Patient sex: F
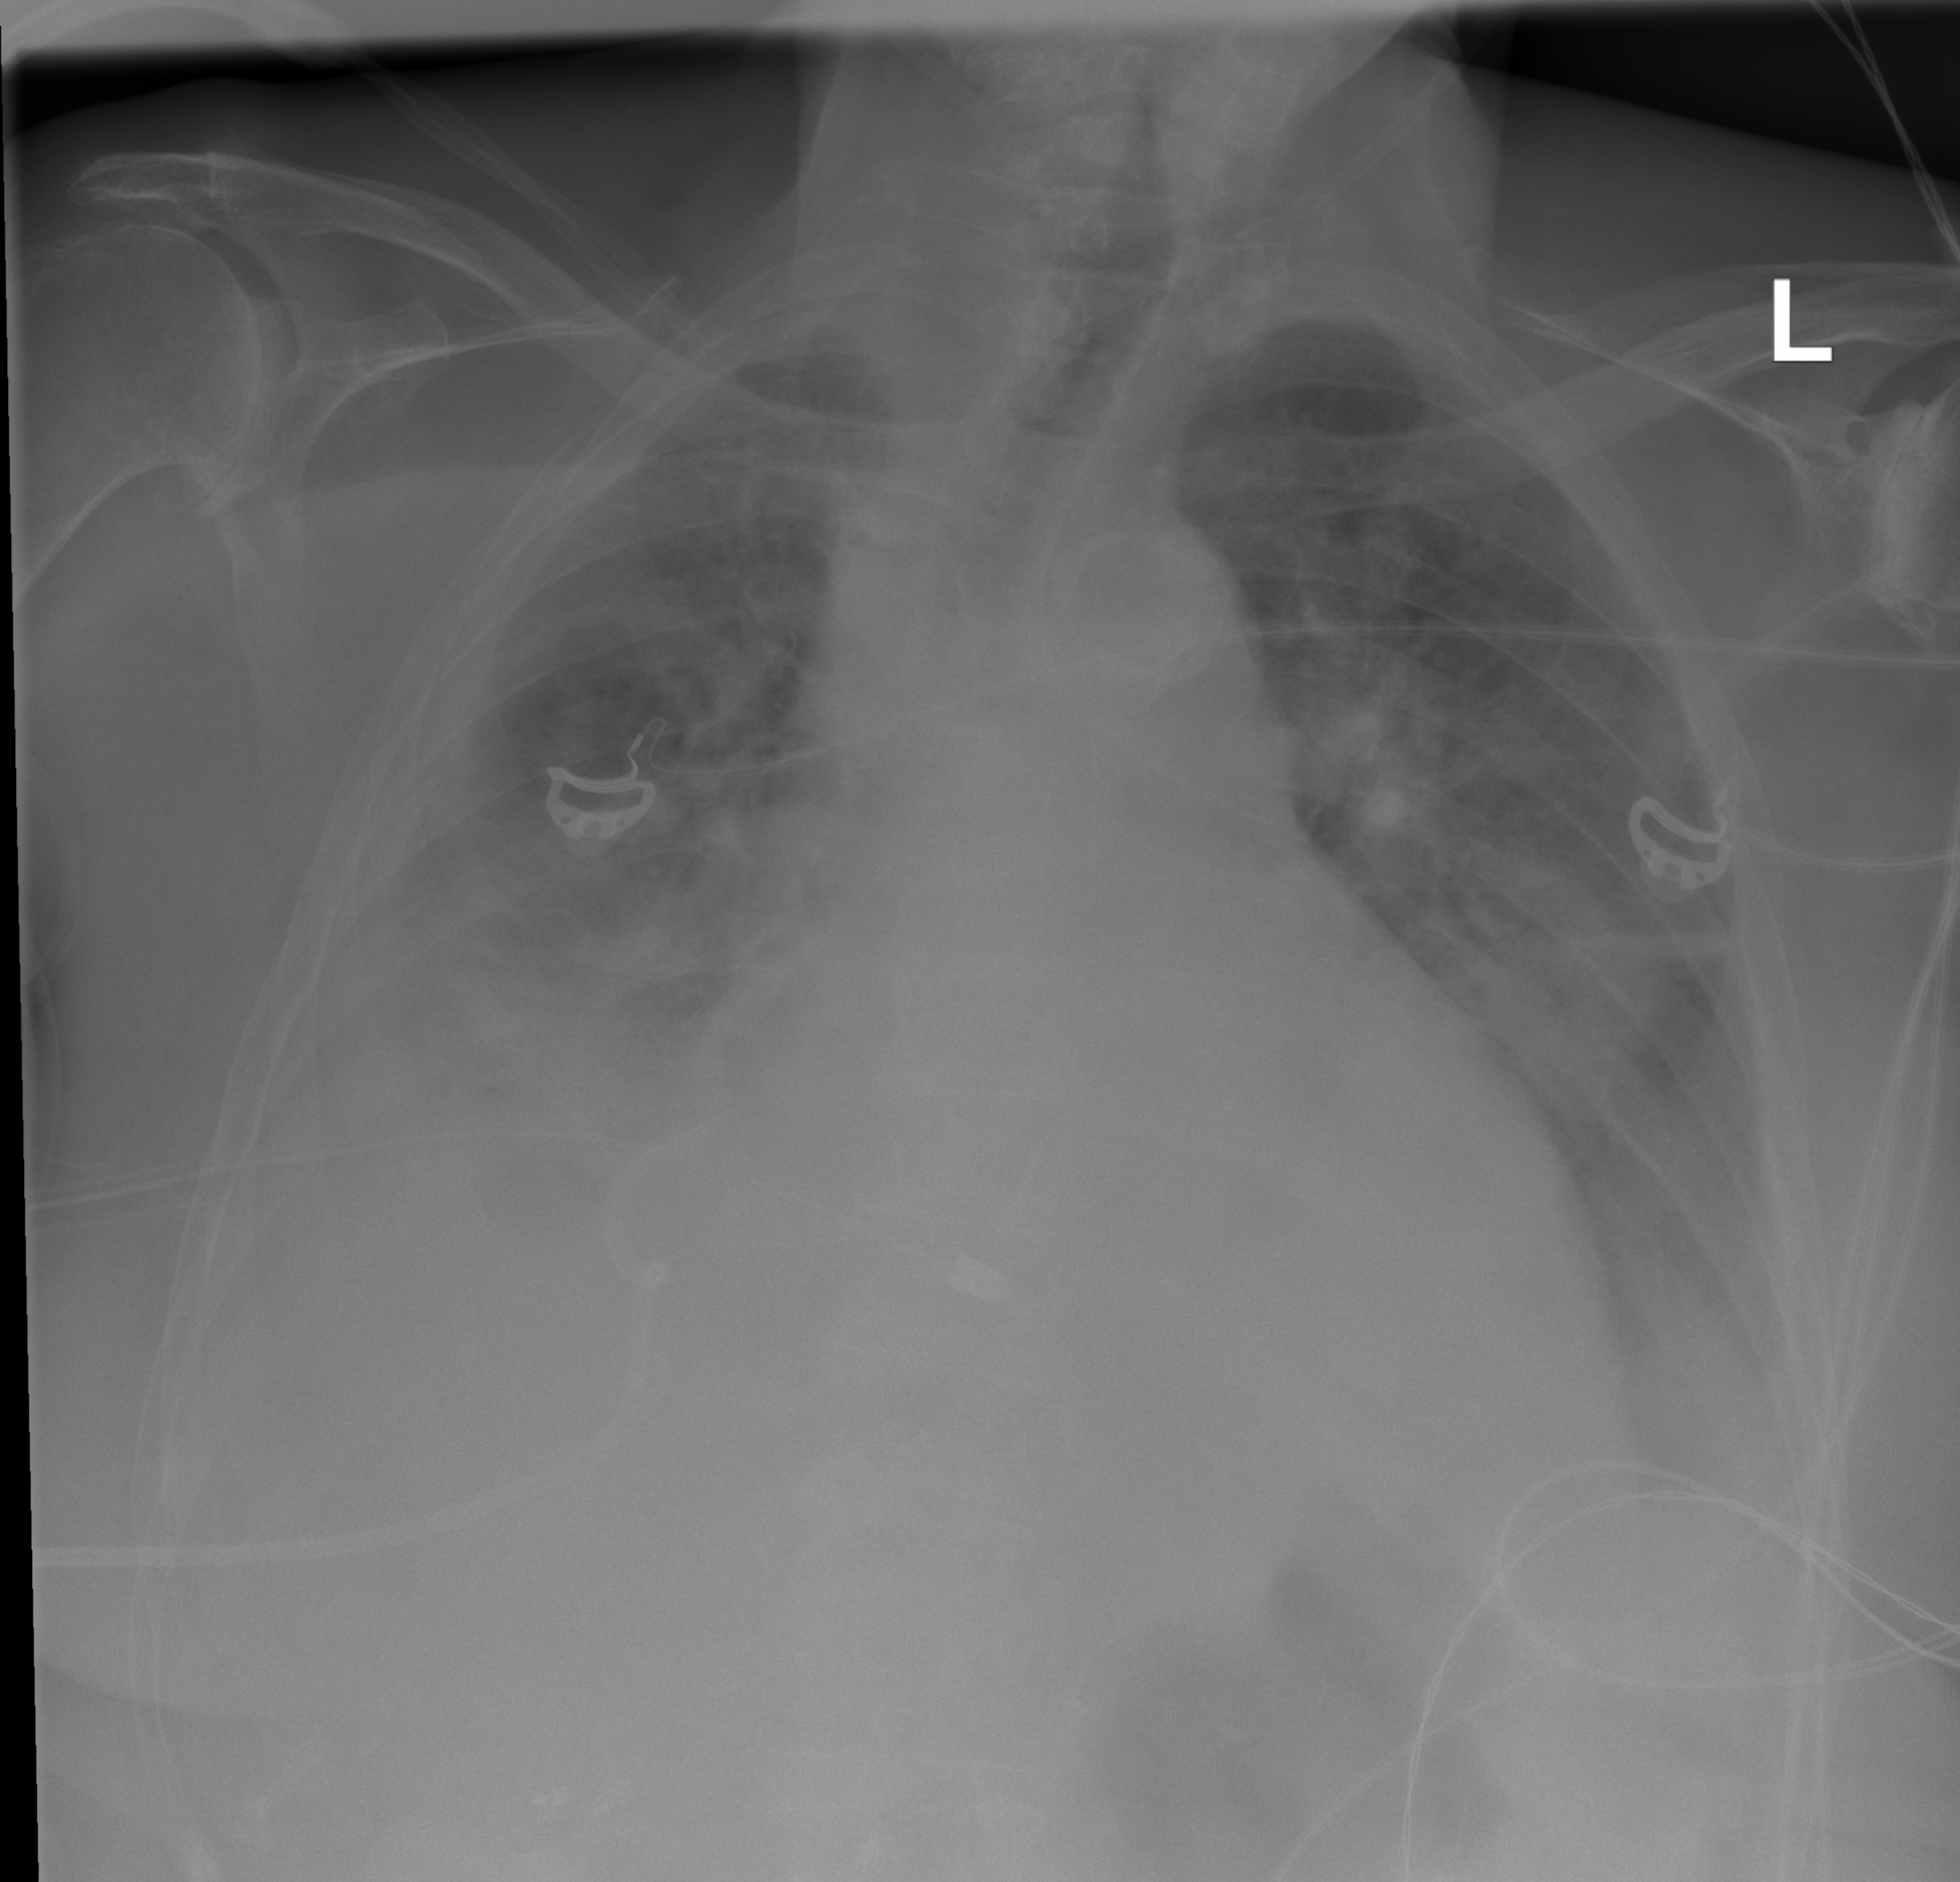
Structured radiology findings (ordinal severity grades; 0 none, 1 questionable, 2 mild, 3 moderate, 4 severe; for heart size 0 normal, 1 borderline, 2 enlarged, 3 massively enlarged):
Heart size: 2
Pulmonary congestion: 2
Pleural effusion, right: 3
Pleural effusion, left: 2
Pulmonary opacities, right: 1
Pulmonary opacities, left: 1
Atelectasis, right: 3
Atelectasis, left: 2